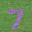
Label: 7